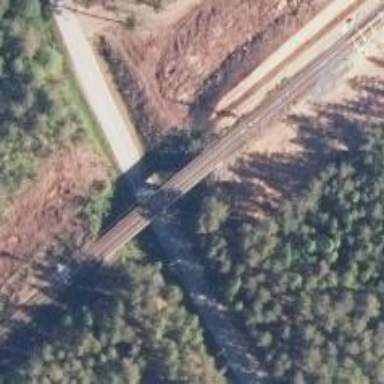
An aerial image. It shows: Single-track continuous railway bridge with electrified contact line.